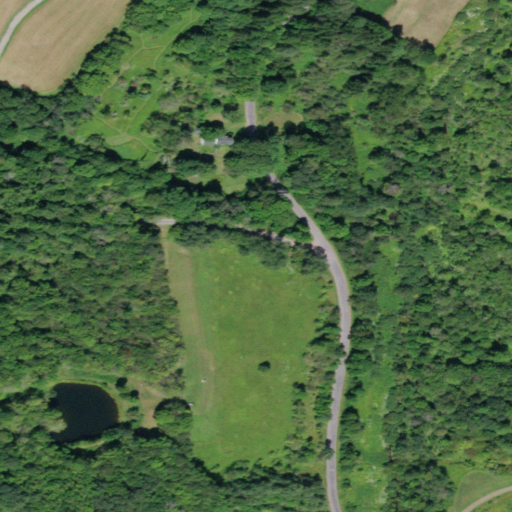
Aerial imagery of valley in New York named Fuller Hollow containing deciduous forest, pasture, open development, mixed forest, low intensity development, and grassland